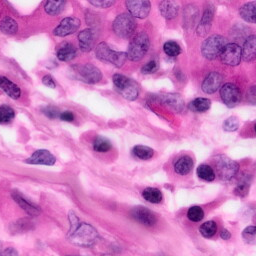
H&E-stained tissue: Pancreatic